【题型】填空题　【知识点】解析几何　【难度】easy
点$P$在椭圆$\dfrac{x^2}{4} + \dfrac{y^2}{3} = 1$ 上运动，$Q,R$分别在圆$O_1: (x + 1)^2 + y^2 = \dfrac{1}{4}$, 圆$O_2: (x - 1)^2 + y^2 = \dfrac{1}{4}$上运动，则$|PQ| + |PR|$的最大值为$M$，最小值为$m$，则$M + m =$\underline{\hspace{3cm}}.
【解答】
\noindent 【答案】8

\vspace{1em}

\noindent 【分析】易知椭圆的左、右焦点坐标恰好为两圆圆心，由椭圆定义以及定点到圆上点距离最值问题计算可得结果.

\vspace{1em}

\noindent 【详解】根据由题意可知椭圆$\dfrac{x^2}{4} + \dfrac{y^2}{3} = 1$ 的左、右焦点坐标恰好为两圆圆心$O_1(-1,0), O_2(1,0)$；

\noindent 易知两圆半径都为$\dfrac{1}{2}$，由椭圆定义可得$|PO_1| + |PO_2| = 4$，如下图所示：

\noindent 因此可得$|PQ| + |PR|$的最大值为$M = |PO_1| + \dfrac{1}{2} + |PO_2| + \dfrac{1}{2} = 5$，即图中$Q_1,R_1$的位置；

\noindent 最小值为$m = |PO_1| - \dfrac{1}{2} + |PO_2| - \dfrac{1}{2} = 3$；即图中$Q,R$的位置；

\noindent 所以可得$M + m = 8$.

\vspace{1em}

\noindent 故答案为：8

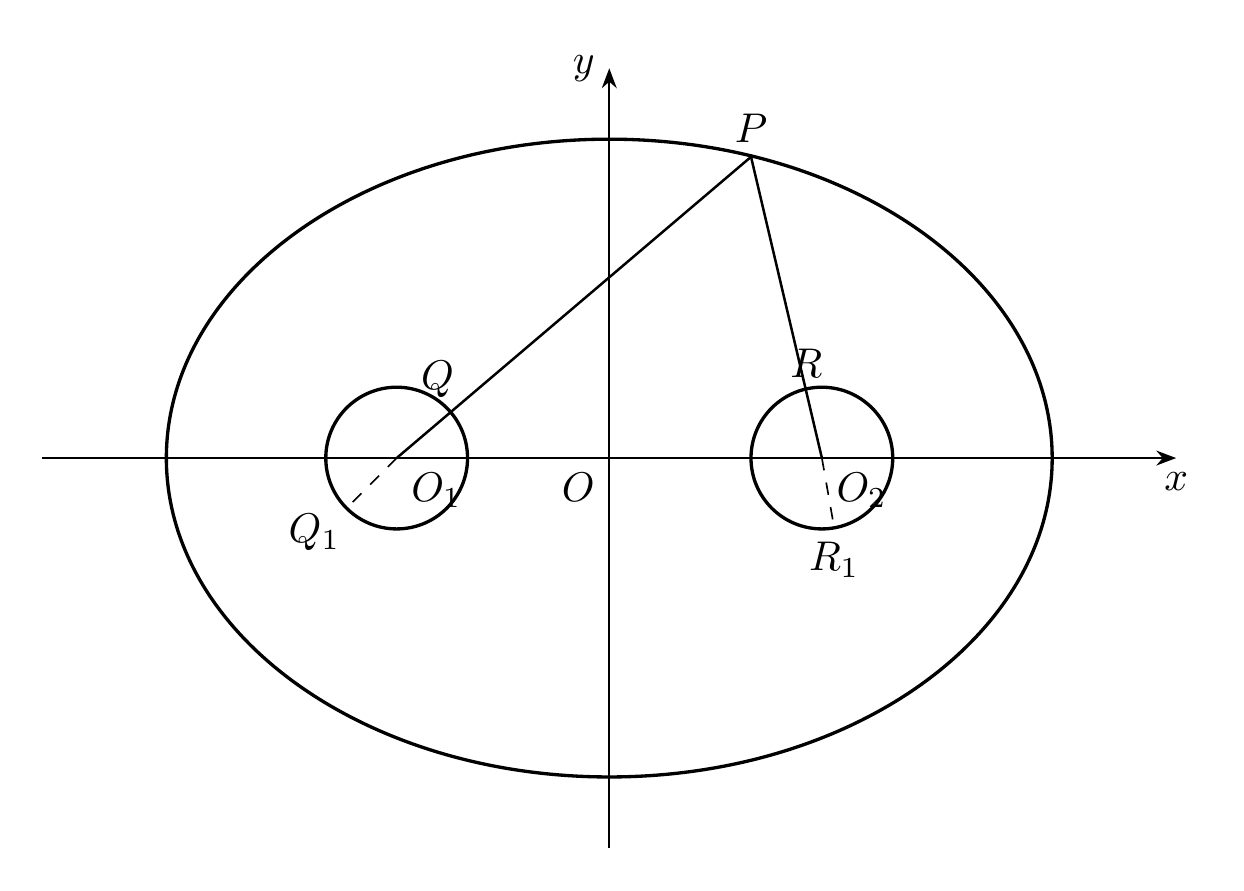